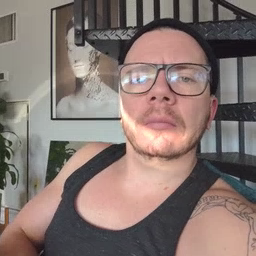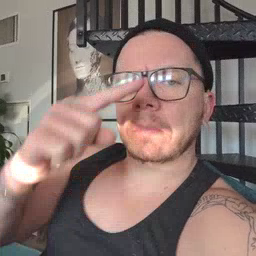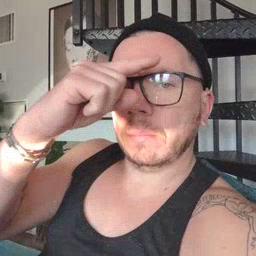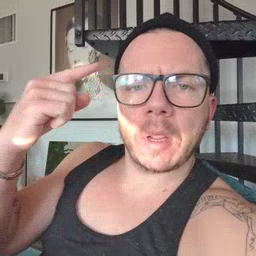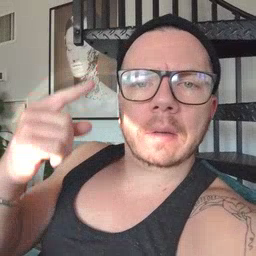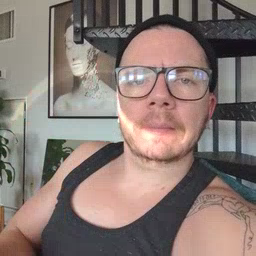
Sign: black